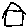
Label: house